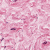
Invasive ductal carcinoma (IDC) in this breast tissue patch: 0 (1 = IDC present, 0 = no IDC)